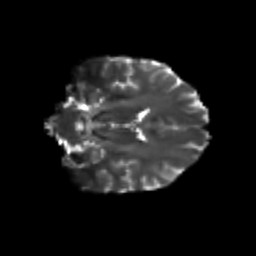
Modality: T2w
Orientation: coronal
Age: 24
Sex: male
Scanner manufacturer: siemens
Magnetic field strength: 3 T
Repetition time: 3.5 s
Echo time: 0.113 s